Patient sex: M
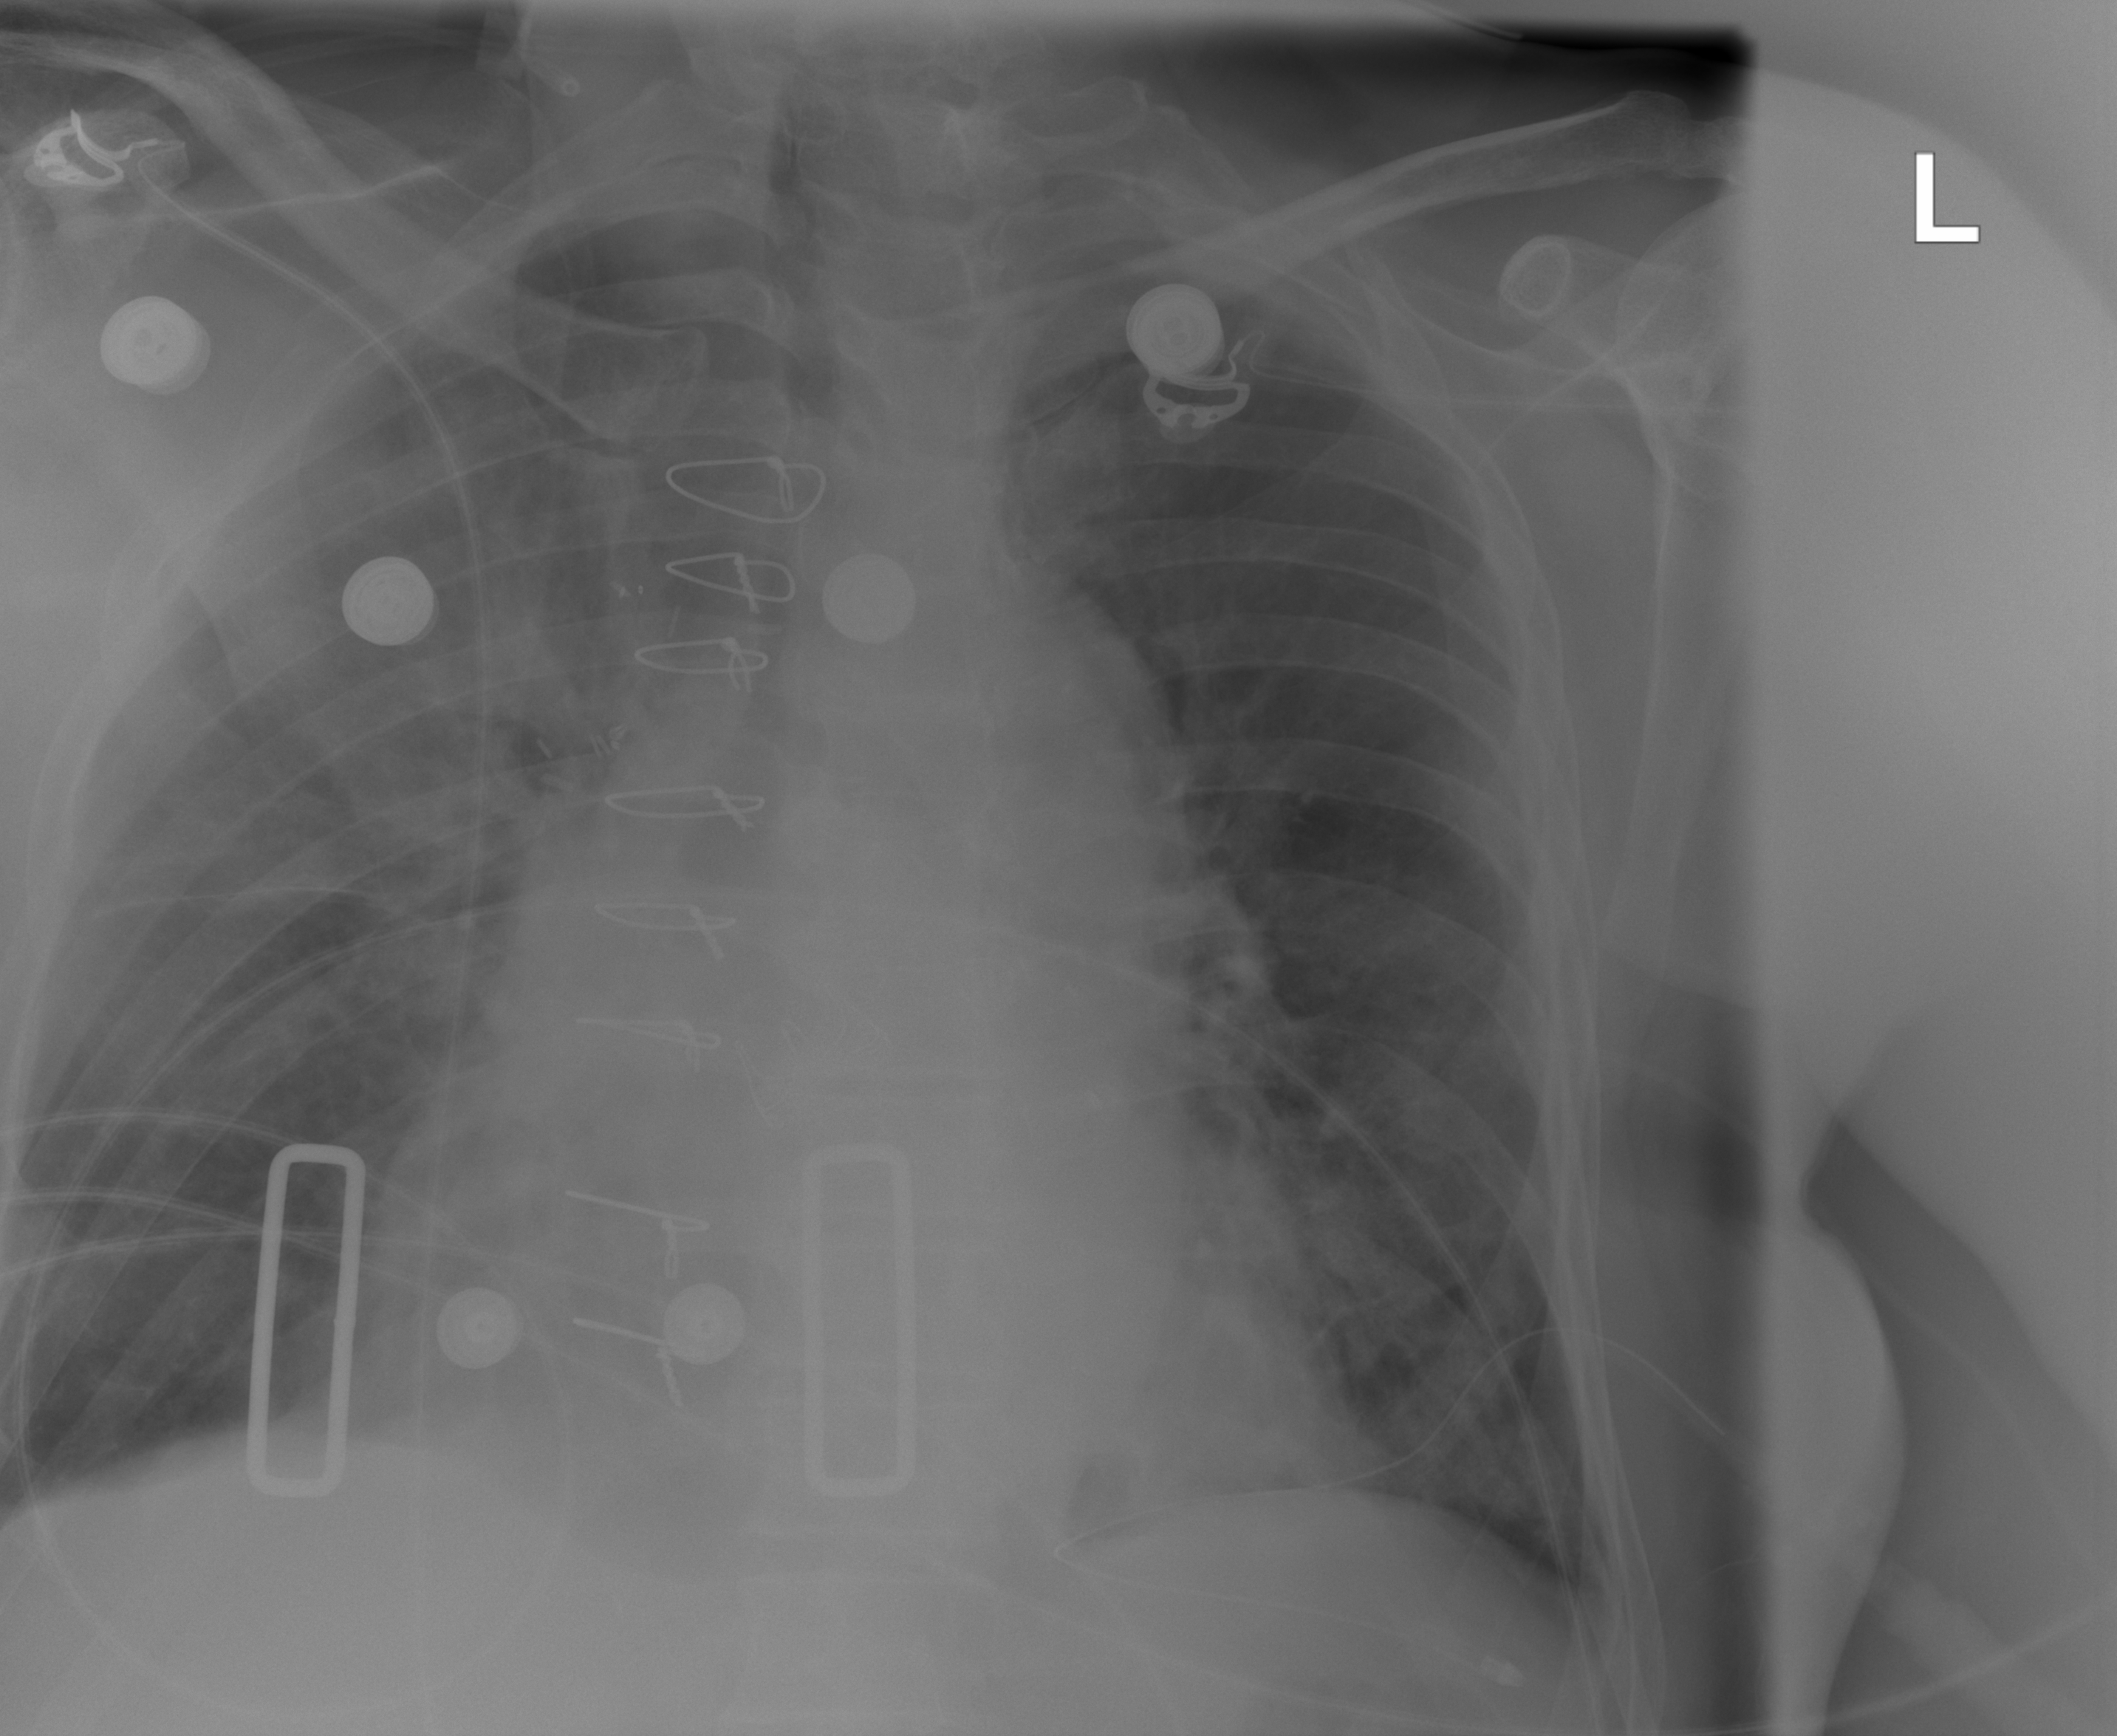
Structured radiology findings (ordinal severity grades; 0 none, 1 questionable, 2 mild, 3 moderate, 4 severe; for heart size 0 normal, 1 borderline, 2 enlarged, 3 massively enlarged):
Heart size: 2
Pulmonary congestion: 2
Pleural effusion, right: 0
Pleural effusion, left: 0
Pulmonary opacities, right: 2
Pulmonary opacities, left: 2
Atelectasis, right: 2
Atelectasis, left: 2